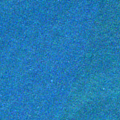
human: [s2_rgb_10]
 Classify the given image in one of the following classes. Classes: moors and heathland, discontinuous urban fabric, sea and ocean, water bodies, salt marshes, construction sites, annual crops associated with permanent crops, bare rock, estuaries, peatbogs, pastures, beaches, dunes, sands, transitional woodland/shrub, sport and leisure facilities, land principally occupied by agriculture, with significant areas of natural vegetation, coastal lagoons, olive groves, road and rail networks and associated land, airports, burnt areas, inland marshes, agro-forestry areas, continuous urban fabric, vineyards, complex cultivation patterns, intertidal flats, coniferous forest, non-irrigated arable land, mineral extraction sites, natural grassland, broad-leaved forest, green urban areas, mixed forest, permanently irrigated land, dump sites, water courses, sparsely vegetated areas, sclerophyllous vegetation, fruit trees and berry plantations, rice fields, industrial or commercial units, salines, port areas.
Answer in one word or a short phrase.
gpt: sea and ocean